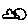
Label: moon